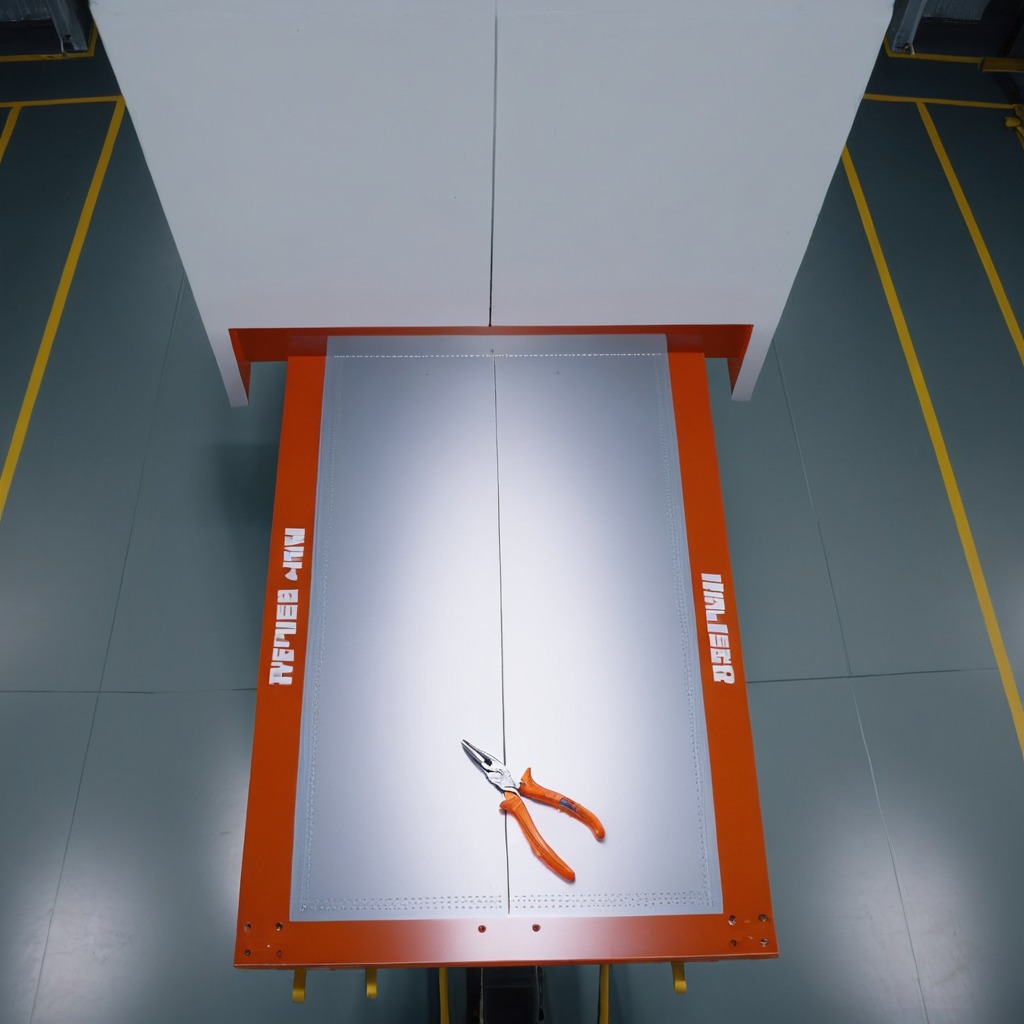
A plier is lying on the toolbox surface in an airplane hangar workshop.